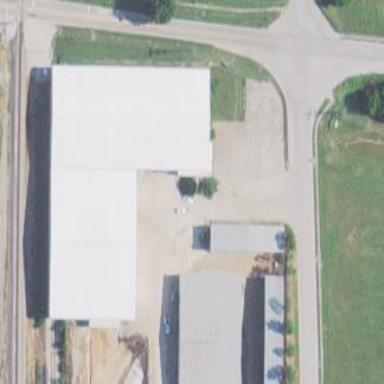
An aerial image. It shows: Commercial building.